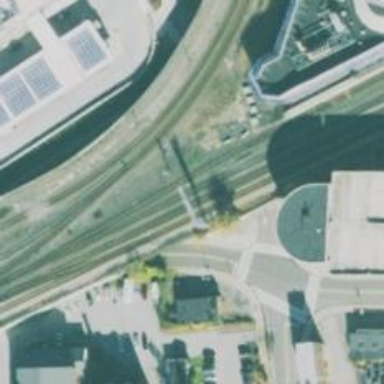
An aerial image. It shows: Railway signal indicating change in ownership.